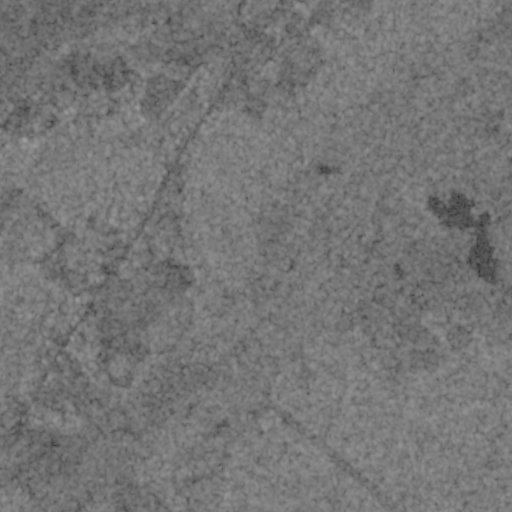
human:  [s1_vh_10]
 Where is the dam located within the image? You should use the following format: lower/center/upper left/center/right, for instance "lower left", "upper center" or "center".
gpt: The dam is located in the lower left of the image.
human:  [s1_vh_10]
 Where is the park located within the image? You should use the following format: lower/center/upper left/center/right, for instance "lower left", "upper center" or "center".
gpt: The park is located in the lower left of the image.
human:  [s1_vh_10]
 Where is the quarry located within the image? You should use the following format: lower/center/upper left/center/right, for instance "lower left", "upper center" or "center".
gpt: The quarry is located in the upper left of the image.
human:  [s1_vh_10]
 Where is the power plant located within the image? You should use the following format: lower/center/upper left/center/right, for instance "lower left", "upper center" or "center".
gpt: There is no power plant in the image.

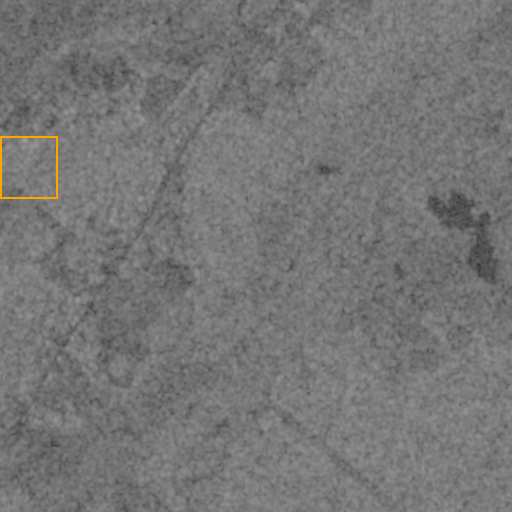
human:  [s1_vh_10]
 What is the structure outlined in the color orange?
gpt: The structure outlined in orange is a quarry.
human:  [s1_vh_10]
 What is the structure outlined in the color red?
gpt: There is no red outline.